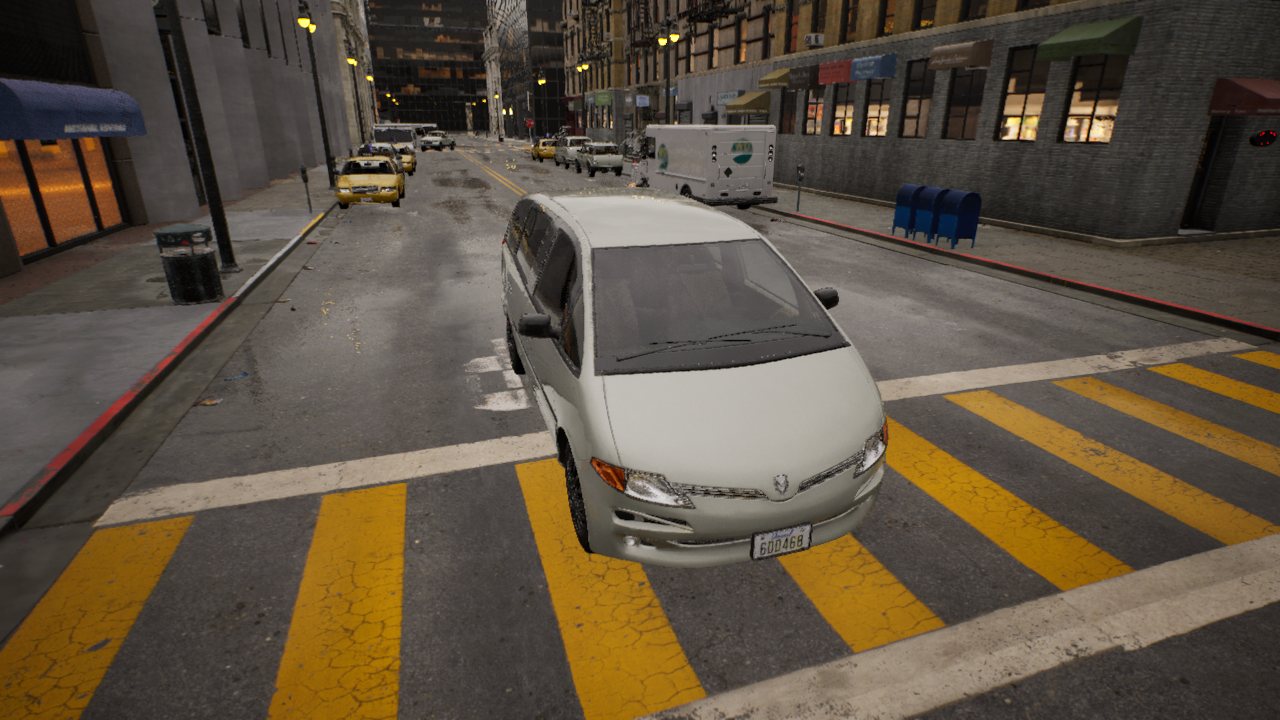
Venue: residential
Lighting: golden hour
Vehicle rig: minivan